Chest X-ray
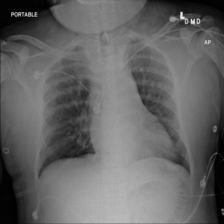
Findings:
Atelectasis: negative
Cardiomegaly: negative
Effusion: negative
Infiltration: negative
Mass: negative
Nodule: negative
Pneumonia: negative
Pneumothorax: negative
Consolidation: negative
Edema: negative
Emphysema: negative
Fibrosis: negative
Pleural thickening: negative
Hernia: negative